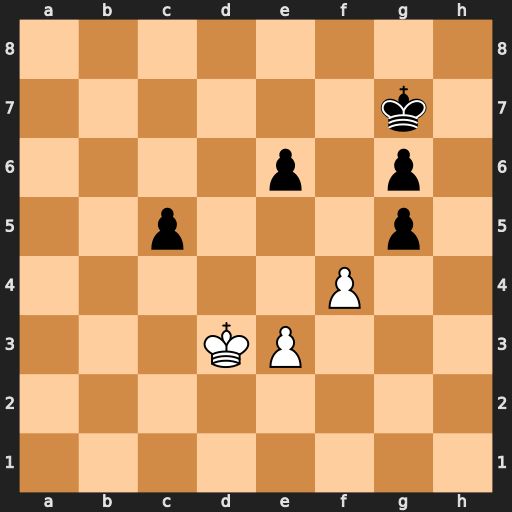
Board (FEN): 8/6k1/4p1p1/2p3p1/5P2/3KP3/8/8
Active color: w
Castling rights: -
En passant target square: -
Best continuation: fxg5 Kf8 Kc4 Ke8 Kxc5 Ke7 Kc6